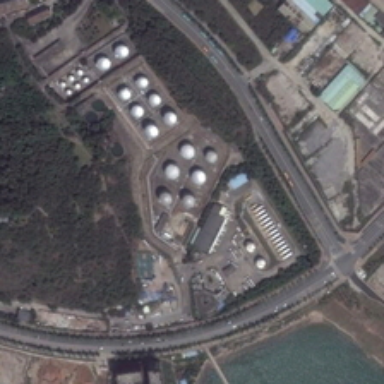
There are many different storage tanks on the land .